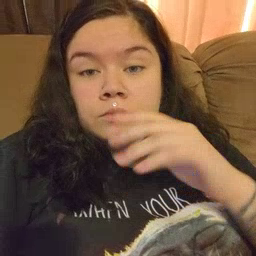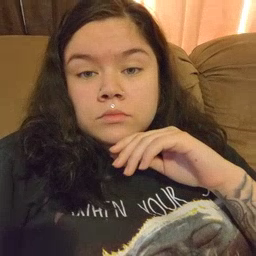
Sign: after